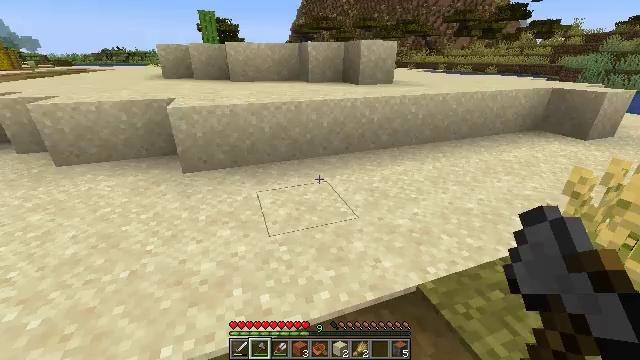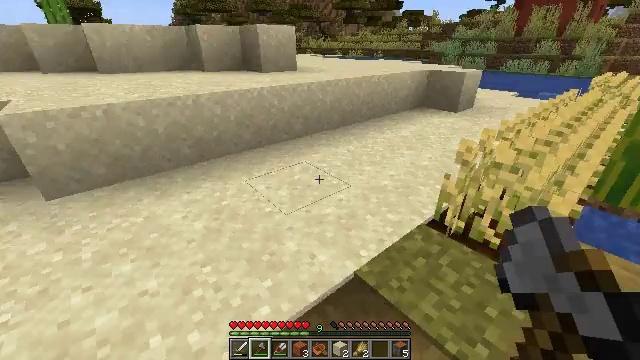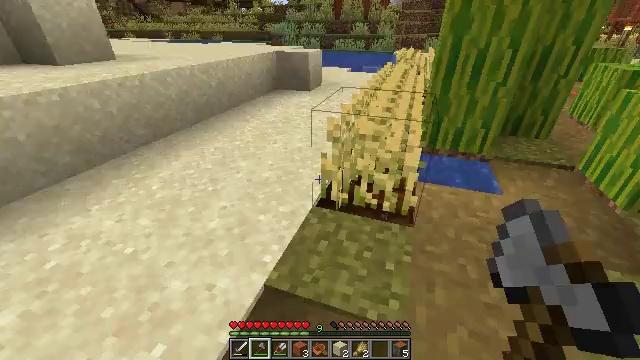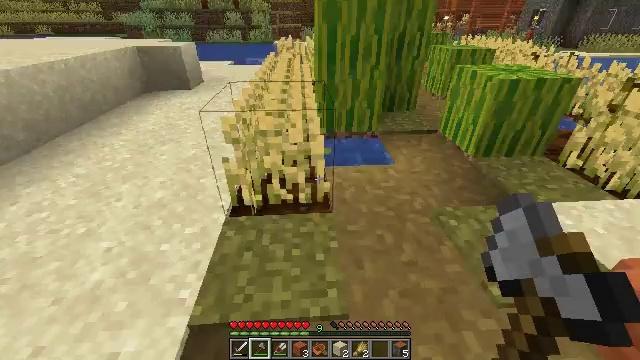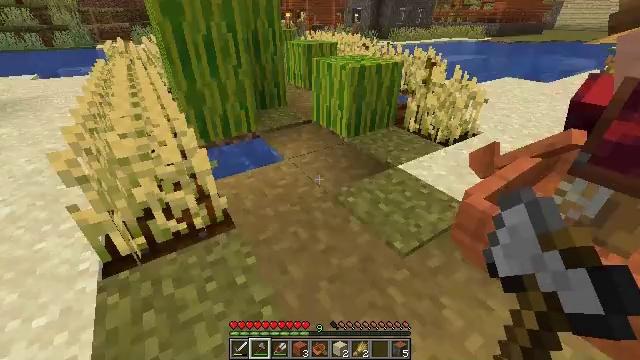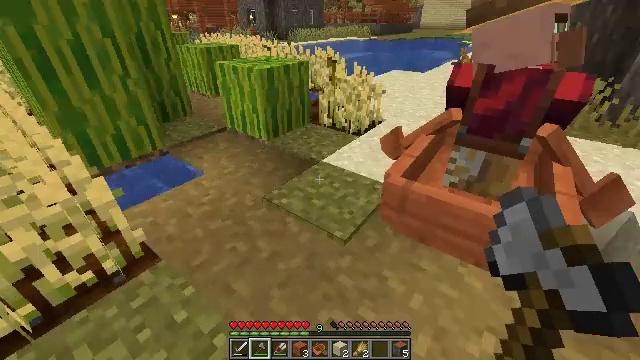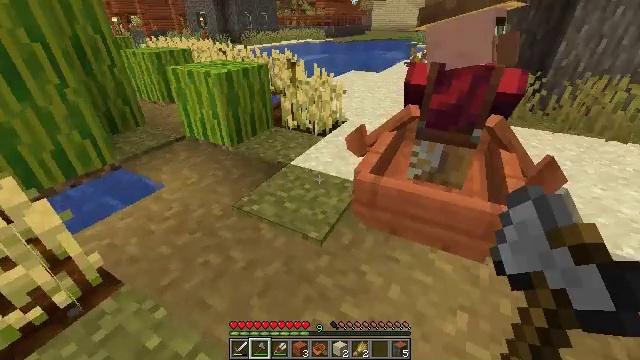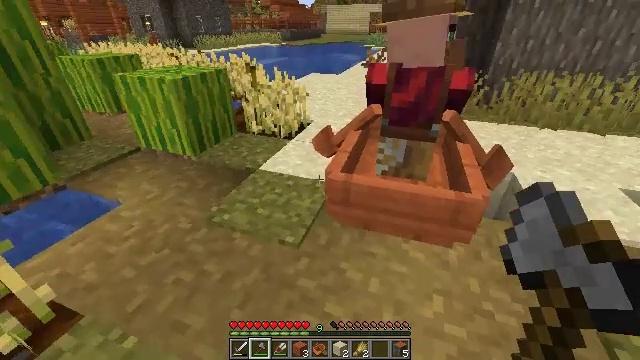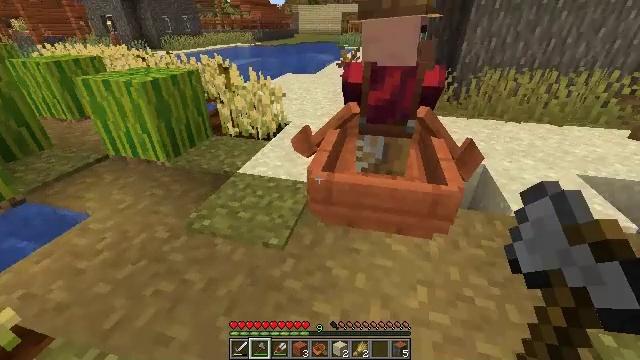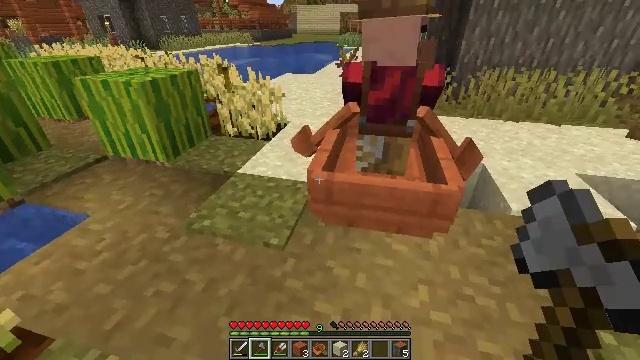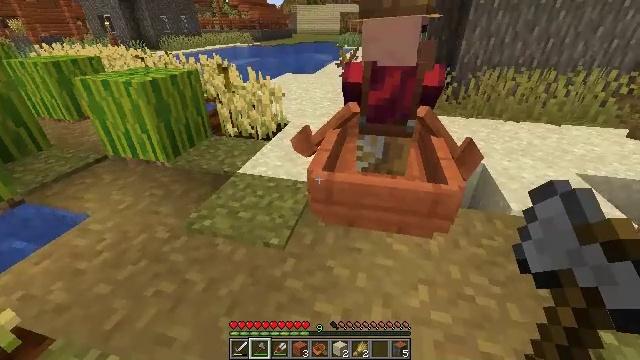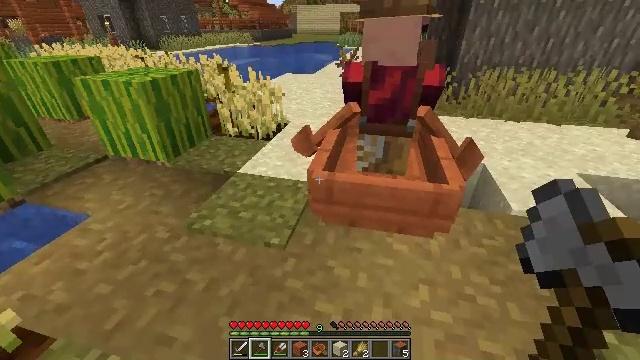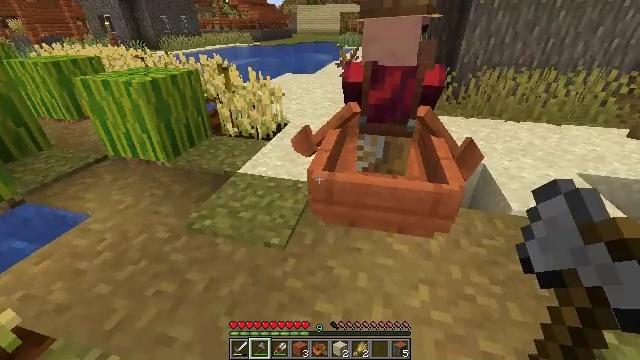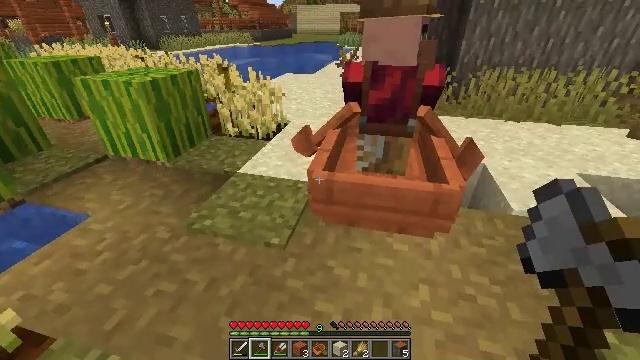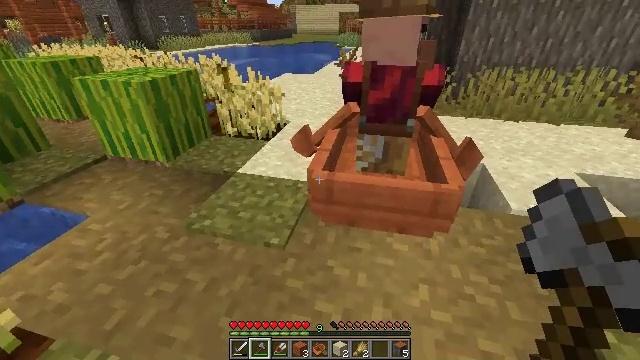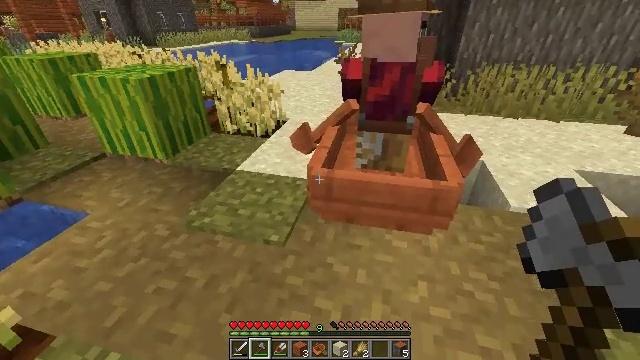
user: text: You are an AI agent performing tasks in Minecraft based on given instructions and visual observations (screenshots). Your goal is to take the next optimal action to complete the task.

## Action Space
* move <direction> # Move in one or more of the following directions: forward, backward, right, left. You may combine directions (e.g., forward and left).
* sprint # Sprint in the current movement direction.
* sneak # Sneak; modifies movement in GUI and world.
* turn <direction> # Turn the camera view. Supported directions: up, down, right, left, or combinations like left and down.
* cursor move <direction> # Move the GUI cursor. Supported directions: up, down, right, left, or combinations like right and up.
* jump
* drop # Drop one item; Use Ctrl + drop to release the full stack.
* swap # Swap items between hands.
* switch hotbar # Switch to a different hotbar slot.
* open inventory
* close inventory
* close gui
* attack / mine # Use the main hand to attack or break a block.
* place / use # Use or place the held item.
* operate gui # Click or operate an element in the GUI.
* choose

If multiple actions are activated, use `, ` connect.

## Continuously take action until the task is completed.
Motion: motion action
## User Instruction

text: Gather an orange bed for future use.
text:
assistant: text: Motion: move forward, turn right and down
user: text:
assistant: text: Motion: move forward, turn right and down
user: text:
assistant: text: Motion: move forward, turn right and down
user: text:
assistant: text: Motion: turn right
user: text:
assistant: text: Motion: turn right
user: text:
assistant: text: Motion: turn right
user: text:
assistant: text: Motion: turn right
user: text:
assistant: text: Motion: turn right
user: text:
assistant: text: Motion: no_op
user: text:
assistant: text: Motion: no_op
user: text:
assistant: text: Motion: no_op
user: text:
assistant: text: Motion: no_op
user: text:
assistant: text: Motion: no_op
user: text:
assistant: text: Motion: no_op
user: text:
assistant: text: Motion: no_op
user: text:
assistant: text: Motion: turn right and down
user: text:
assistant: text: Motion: turn right and down
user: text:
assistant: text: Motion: no_op
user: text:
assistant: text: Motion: turn right and down
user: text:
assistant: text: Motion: turn right
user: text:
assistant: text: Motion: no_op
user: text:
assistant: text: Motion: turn right
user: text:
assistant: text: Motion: no_op
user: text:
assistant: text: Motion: no_op
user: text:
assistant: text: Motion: no_op
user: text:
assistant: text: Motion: no_op
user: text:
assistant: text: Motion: no_op
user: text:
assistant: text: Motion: no_op
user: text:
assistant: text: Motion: no_op
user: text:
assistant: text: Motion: no_op